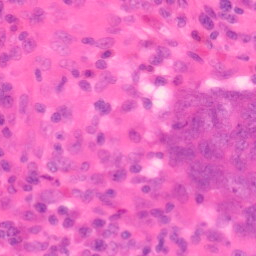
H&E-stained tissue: Colon